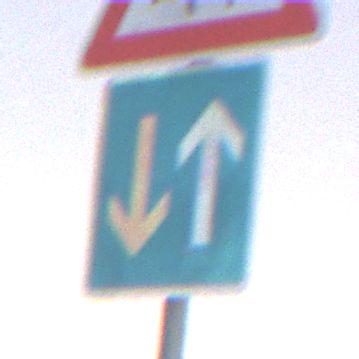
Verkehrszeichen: VorrangVorGegenverkehr
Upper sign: KinderLinks
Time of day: Night
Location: Outdoor (Nature)
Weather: Overcast
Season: NotSpecified
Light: Artificial